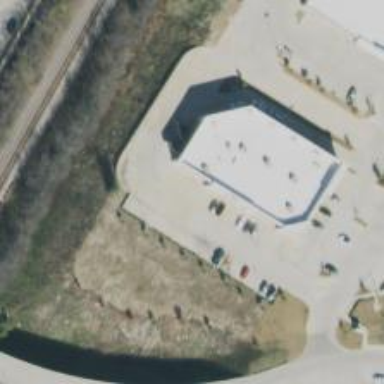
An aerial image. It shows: Pharmacy providing healthcare services.